Field crop: maize
Growth stage: 2
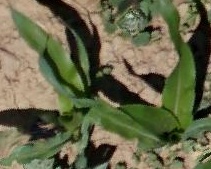
Species: maize